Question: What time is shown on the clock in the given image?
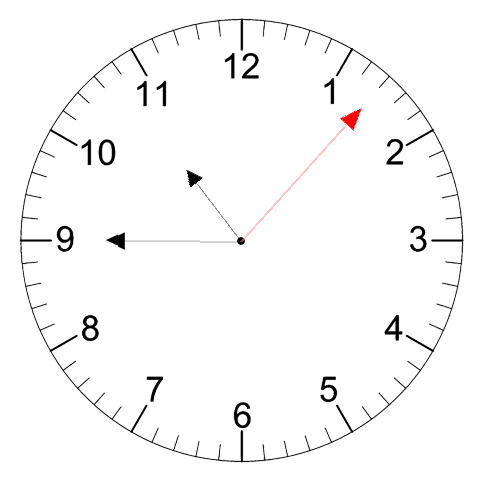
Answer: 10:45:07